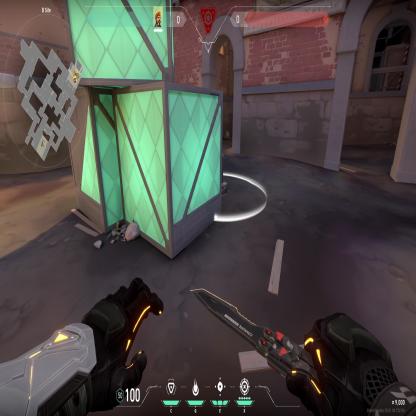
Label: planted spike